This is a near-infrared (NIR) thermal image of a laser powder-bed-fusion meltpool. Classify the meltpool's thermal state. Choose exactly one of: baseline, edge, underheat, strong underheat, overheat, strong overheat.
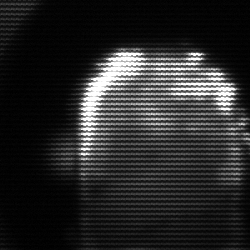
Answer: baseline